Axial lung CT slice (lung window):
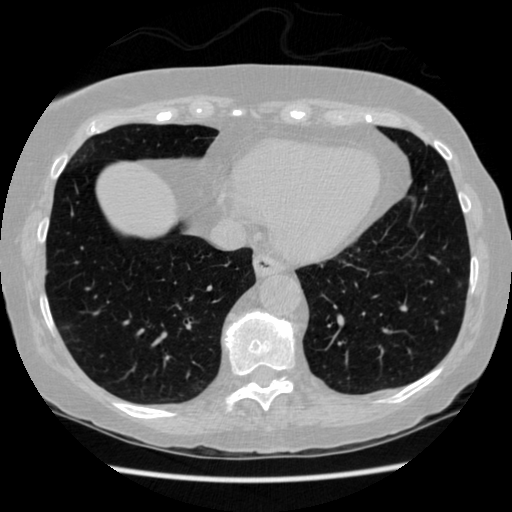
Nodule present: no